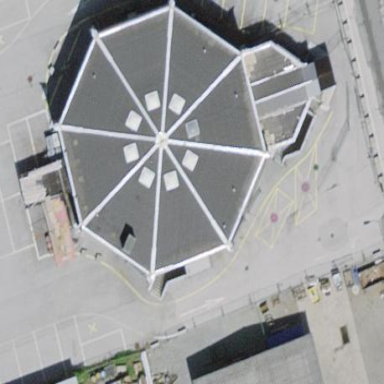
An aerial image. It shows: Building that is nightclub.